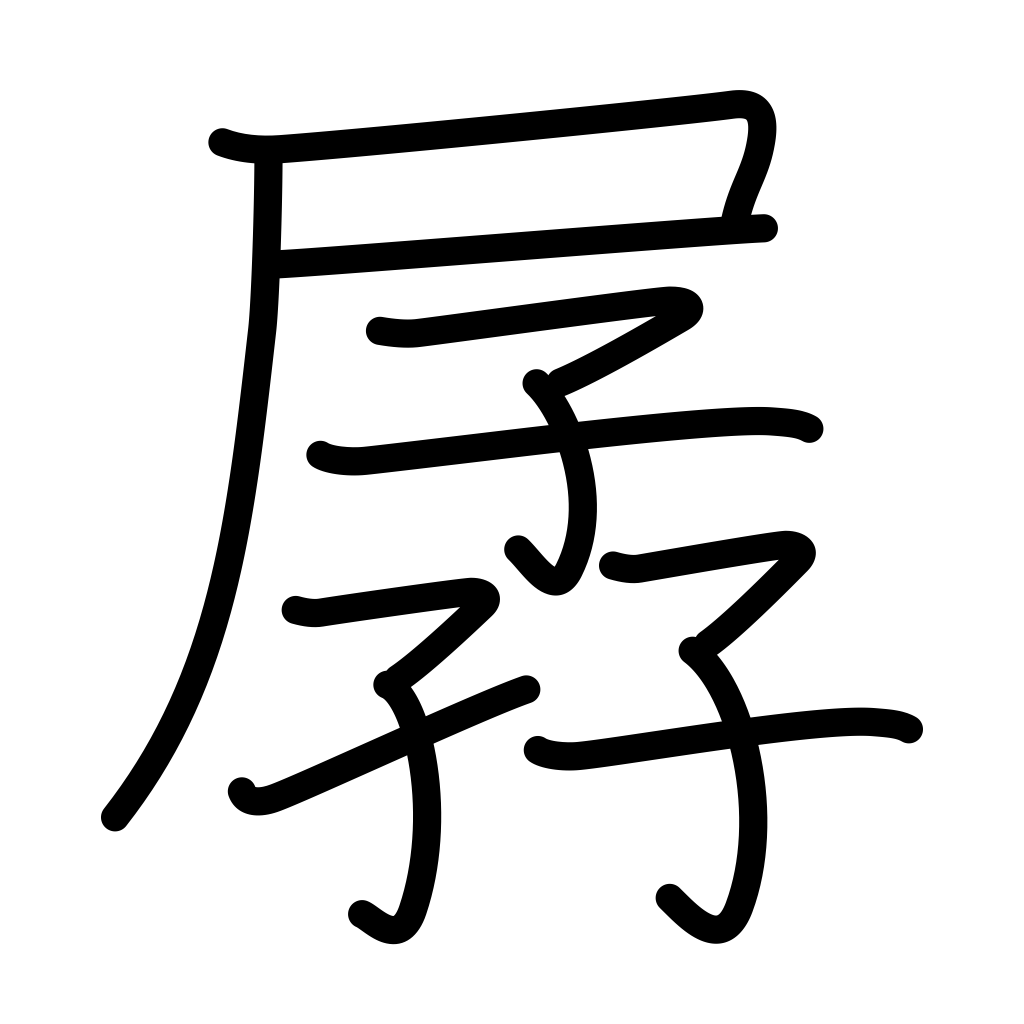
Meaning: weak, steep